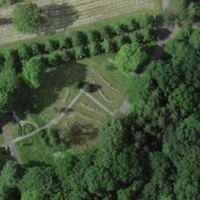
EUNIS habitat code: 53
Species observed at this site:
Corvus corone
Cyanistes caeruleus
Turdus philomelos
Chloris chloris
Corvus frugilegus
Myathropa florea
Passer domesticus
Aruncus dioicus
Lamium galeobdolon
Turdus merula
Columba palumbus
Fringilla montifringilla
Parus major
Pica pica
Sitta europaea
Garrulus glandarius
Columba livia
Coccothraustes coccothraustes
Picus viridis
Corvus corax
Periparus ater